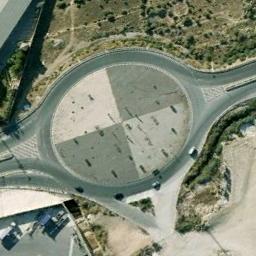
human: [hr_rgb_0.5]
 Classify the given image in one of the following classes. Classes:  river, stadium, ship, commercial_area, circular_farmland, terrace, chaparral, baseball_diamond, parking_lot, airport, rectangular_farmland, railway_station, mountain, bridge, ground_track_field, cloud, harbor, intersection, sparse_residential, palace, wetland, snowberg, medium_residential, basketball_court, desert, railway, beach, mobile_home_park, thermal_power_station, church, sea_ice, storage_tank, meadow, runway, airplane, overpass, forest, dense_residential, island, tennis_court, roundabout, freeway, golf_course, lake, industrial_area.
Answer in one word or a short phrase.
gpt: roundabout